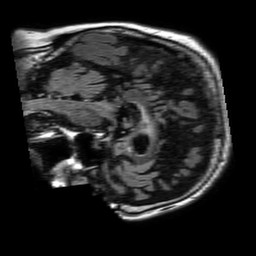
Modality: FLAIR
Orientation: sagittal
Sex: male
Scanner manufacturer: philips
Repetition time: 11 s
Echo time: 0.125 s